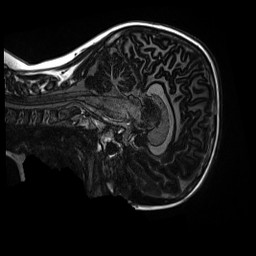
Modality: MP2RAGE
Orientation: sagittal
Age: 10
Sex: male
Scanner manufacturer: siemens
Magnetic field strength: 3 T
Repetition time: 4 s
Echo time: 0.00303 s